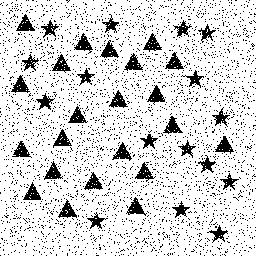
Squares: 0
Triangles: 22
Stars: 16
Total shapes: 38